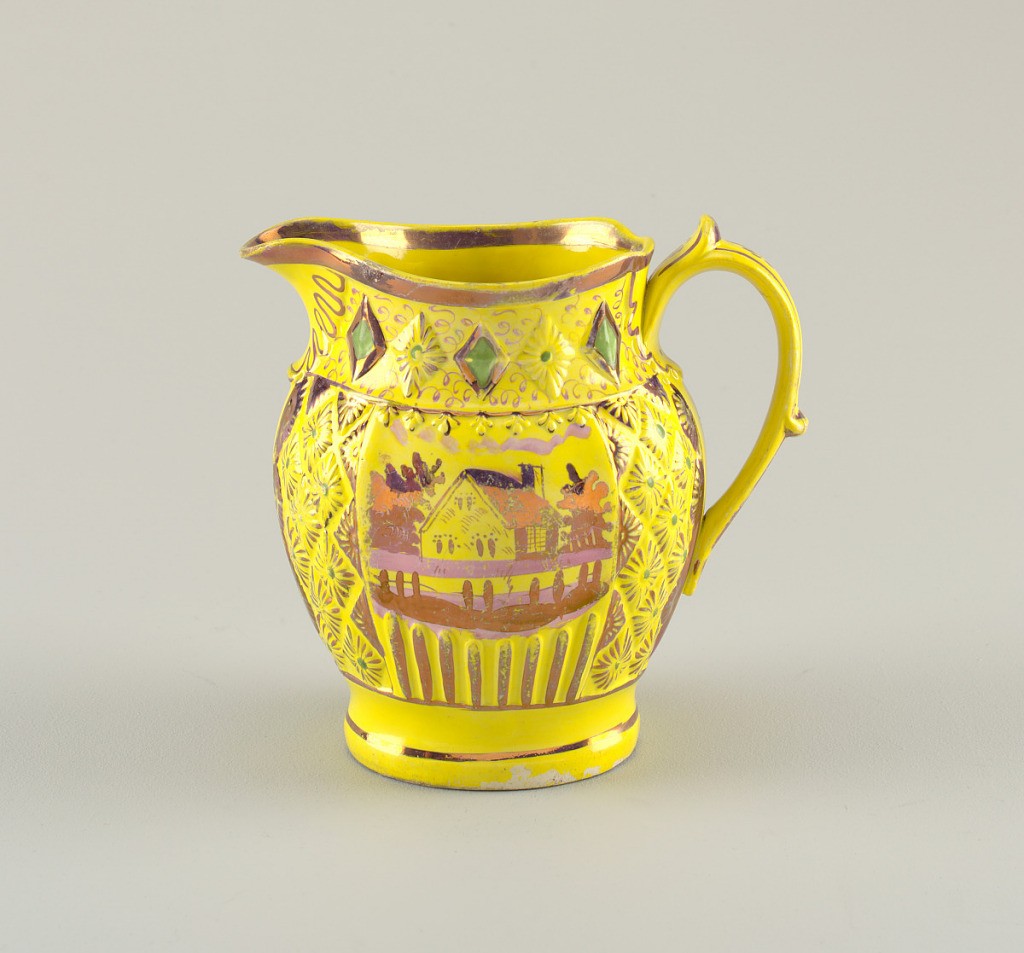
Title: Pitcher
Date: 18th–mid-19th century
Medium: Stoneware
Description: Yellow pitcher with embossed with pink lustre decoration, curved spout and loop handle with feathered treatment. Depiction of house in a landscape surrounded embossed floral diamond pattern.